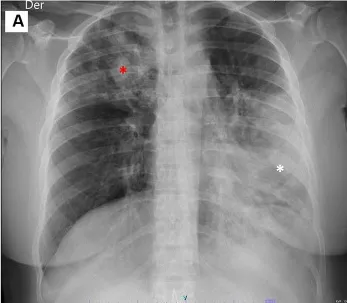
(A) Chest X-ray image revealing a consolidative opacity throughout the entire left lower lobe (white asterisk) and multiple alveolar filling opacities in the upper right lobe (red asterisk).
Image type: radiology (x_ray)